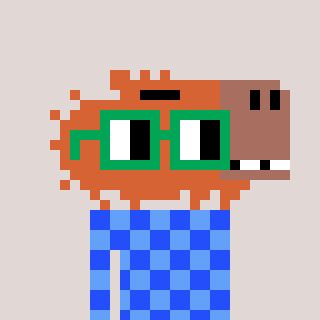
a pixel art character with square green glasses, a capybara-shaped head and a blue-colored body on a warm background